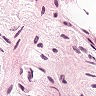
Metastatic tissue present: no